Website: home-depot
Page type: store-pickup
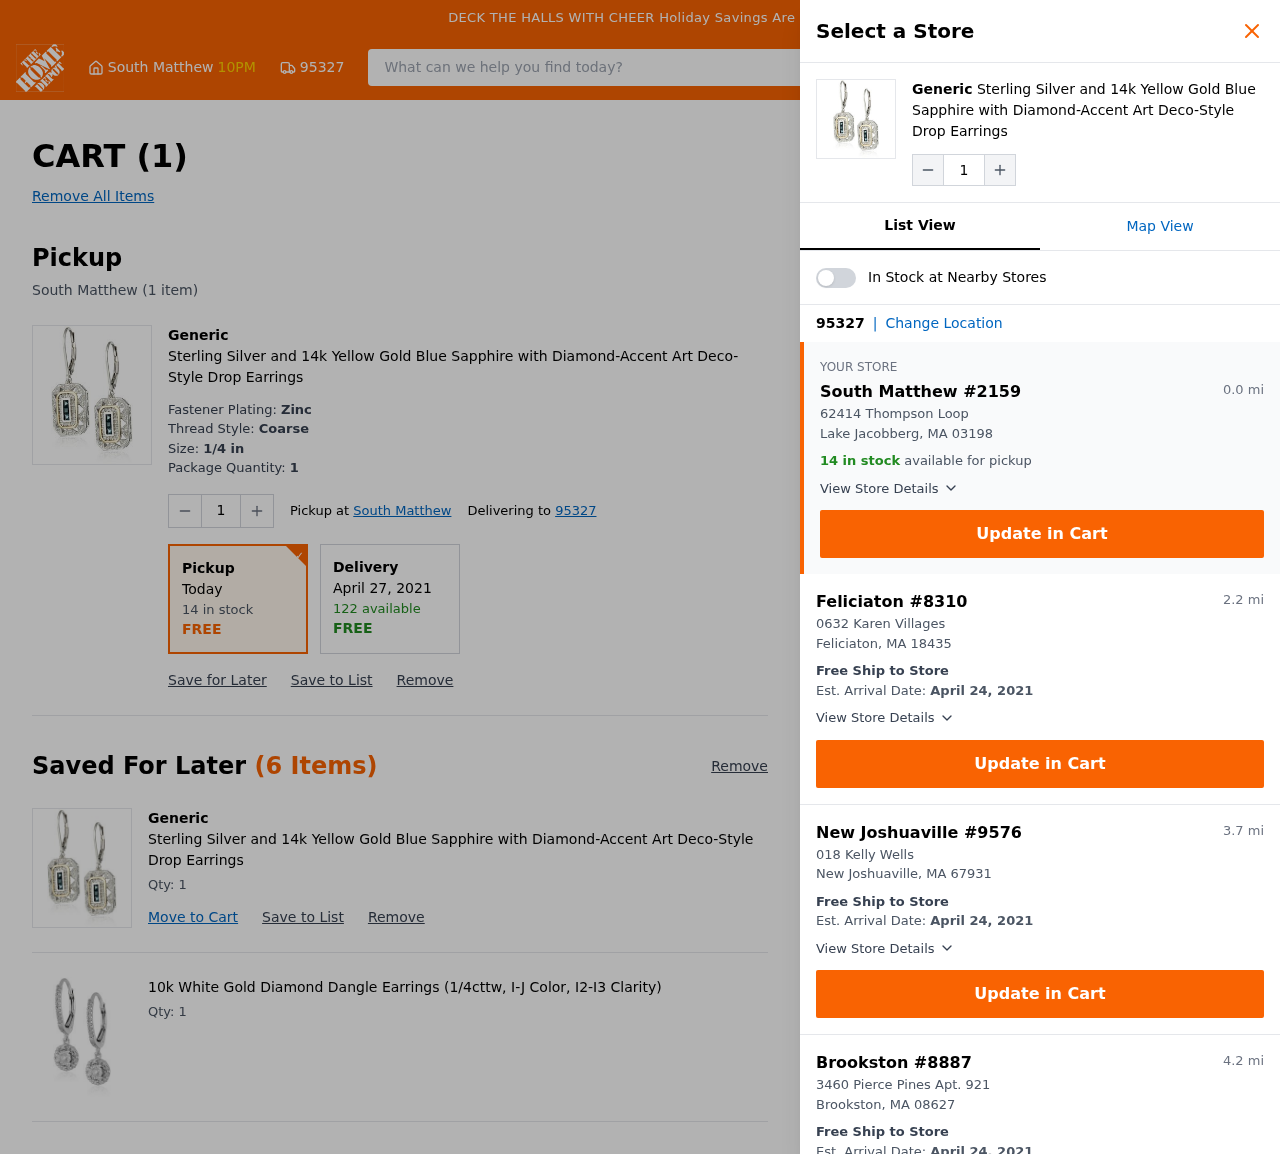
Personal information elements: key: PII_CITY
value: South Matthew
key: PII_LOCATION1_CITY_STATE_ZIP
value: Lake Jacobberg, MA 03198
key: PII_LOCATION1_STREET
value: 62414 Thompson Loop
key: PII_LOCATION2_CITY
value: Feliciaton
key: PII_LOCATION2_CITY_STATE_ZIP
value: Feliciaton, MA 18435
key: PII_LOCATION2_STREET
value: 0632 Karen Villages
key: PII_LOCATION3_CITY
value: New Joshuaville
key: PII_LOCATION3_CITY_STATE_ZIP
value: New Joshuaville, MA 67931
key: PII_LOCATION3_STREET
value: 018 Kelly Wells
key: PII_LOCATION4_CITY
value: Brookston
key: PII_LOCATION4_CITY_STATE_ZIP
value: Brookston, MA 08627
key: PII_LOCATION4_STREET
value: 3460 Pierce Pines Apt. 921
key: PII_POSTCODE
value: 95327
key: PII_POSTCODE2
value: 95327
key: PII_POSTCODE_FULL
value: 95327
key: PII_POSTCODE_NUMERIC
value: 95327
Product elements: key: PRODUCT1_BRAND
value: Generic
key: PRODUCT1_NAME
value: Sterling Silver and 14k Yellow Gold Blue Sapphire  with Diamond-Accent Art Deco-Style Drop Earrings
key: PRODUCT2_NAME
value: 10k White Gold Diamond Dangle Earrings (1/4cttw, I-J Color, I2-I3 Clarity)
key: PRODUCT1_BRAND2
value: Generic
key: PRODUCT1_NAME2
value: Sterling Silver and 14k Yellow Gold Blue Sapphire with Diamond-Accent Art Deco-Style Drop Earrings
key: PRODUCT1_BRAND3
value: Generic
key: PRODUCT1_NAME3
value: Sterling Silver and 14k Yellow Gold Blue Sapphire with Diamond-Accent Art Deco-Style Drop Earrings
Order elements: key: ORDER_NUM_ITEMS
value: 1
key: ORDER_NUM_ITEMS2
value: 1
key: ORDER_ITEM_QTY
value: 1
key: ORDER_DATE
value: Today
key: ORDER_DELIVERY_DATE
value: April 27, 2021
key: ORDER_SHIPPING_DATE
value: April 24, 2021
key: ORDER_SHIPPING_DATE2
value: April 24, 2021
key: ORDER_SHIPPING_DATE3
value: April 24, 2021
Search elements: key: HEADER_SEARCH
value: What can we help you find today?
Other elements: key: SAVED_ITEM1_QTY
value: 1
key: SAVED_ITEM2_QTY
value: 1